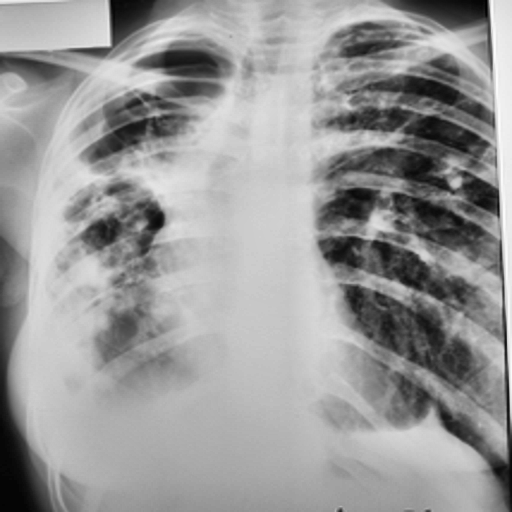
Finding: TUBERCULOSIS